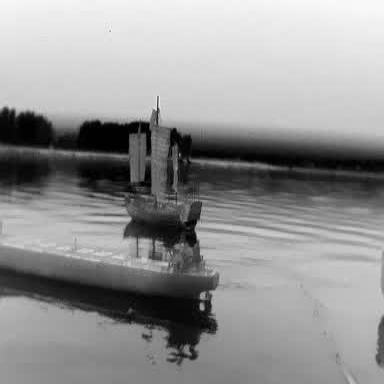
There are two objects shown in the infrared image, including a sailboat, and a liner.